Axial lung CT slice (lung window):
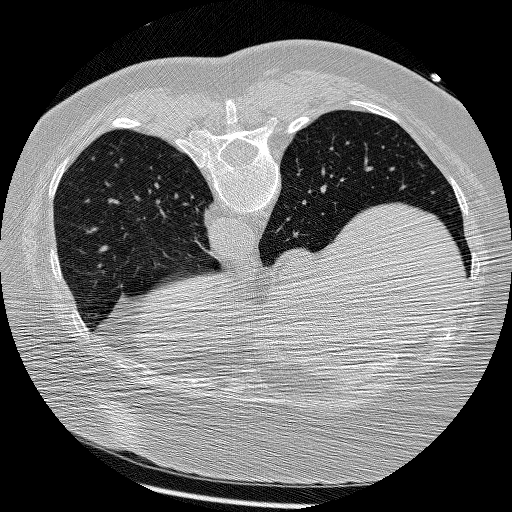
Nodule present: no